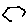
Label: hexagon